Question:
I tried to play around with the setting and looked through all the options but the "OK" button isn't enabled for me to complete the process. Any idea?
: The OK button is now enabled but after filling out everything and I press the OK, I receive a different error in the console:
> [2013-07-22 11:04:45 - SDK Manager] Error: null]
: <URL>
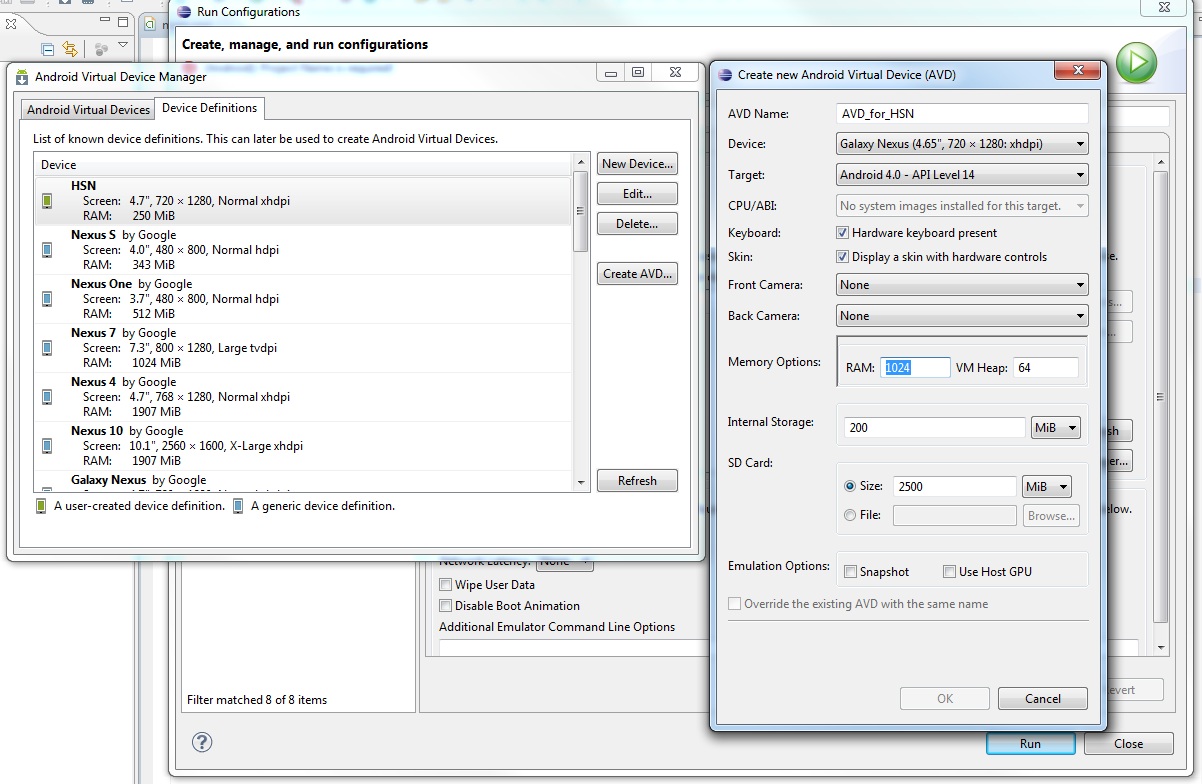
Answer: 'CPU/ABI' combobox is greyed out. Looks like you don't have system image required for this configuration.